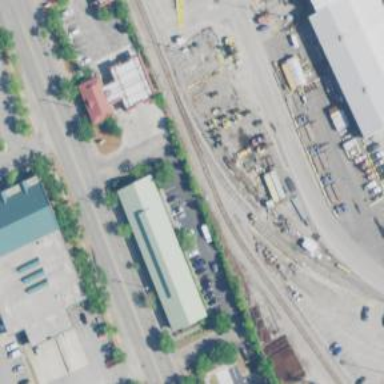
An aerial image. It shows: Railway spur service.